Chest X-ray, PA view. Patient: 34 years old, sex M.
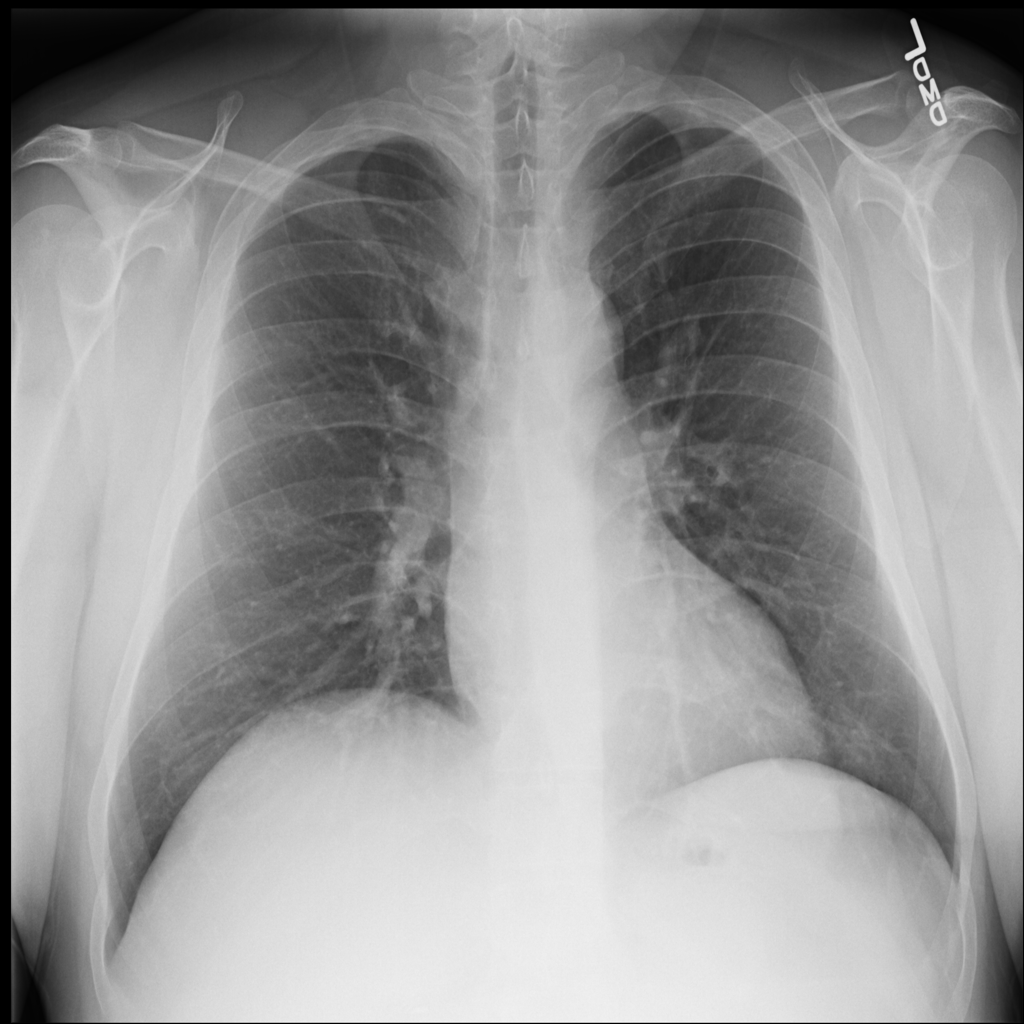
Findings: No Finding